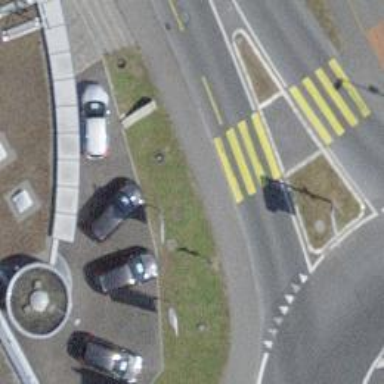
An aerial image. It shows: Kerb barrier.